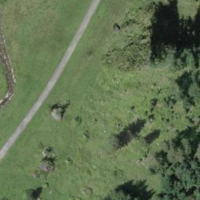
EUNIS habitat code: 23
Species observed at this site:
Caltha palustris